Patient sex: M
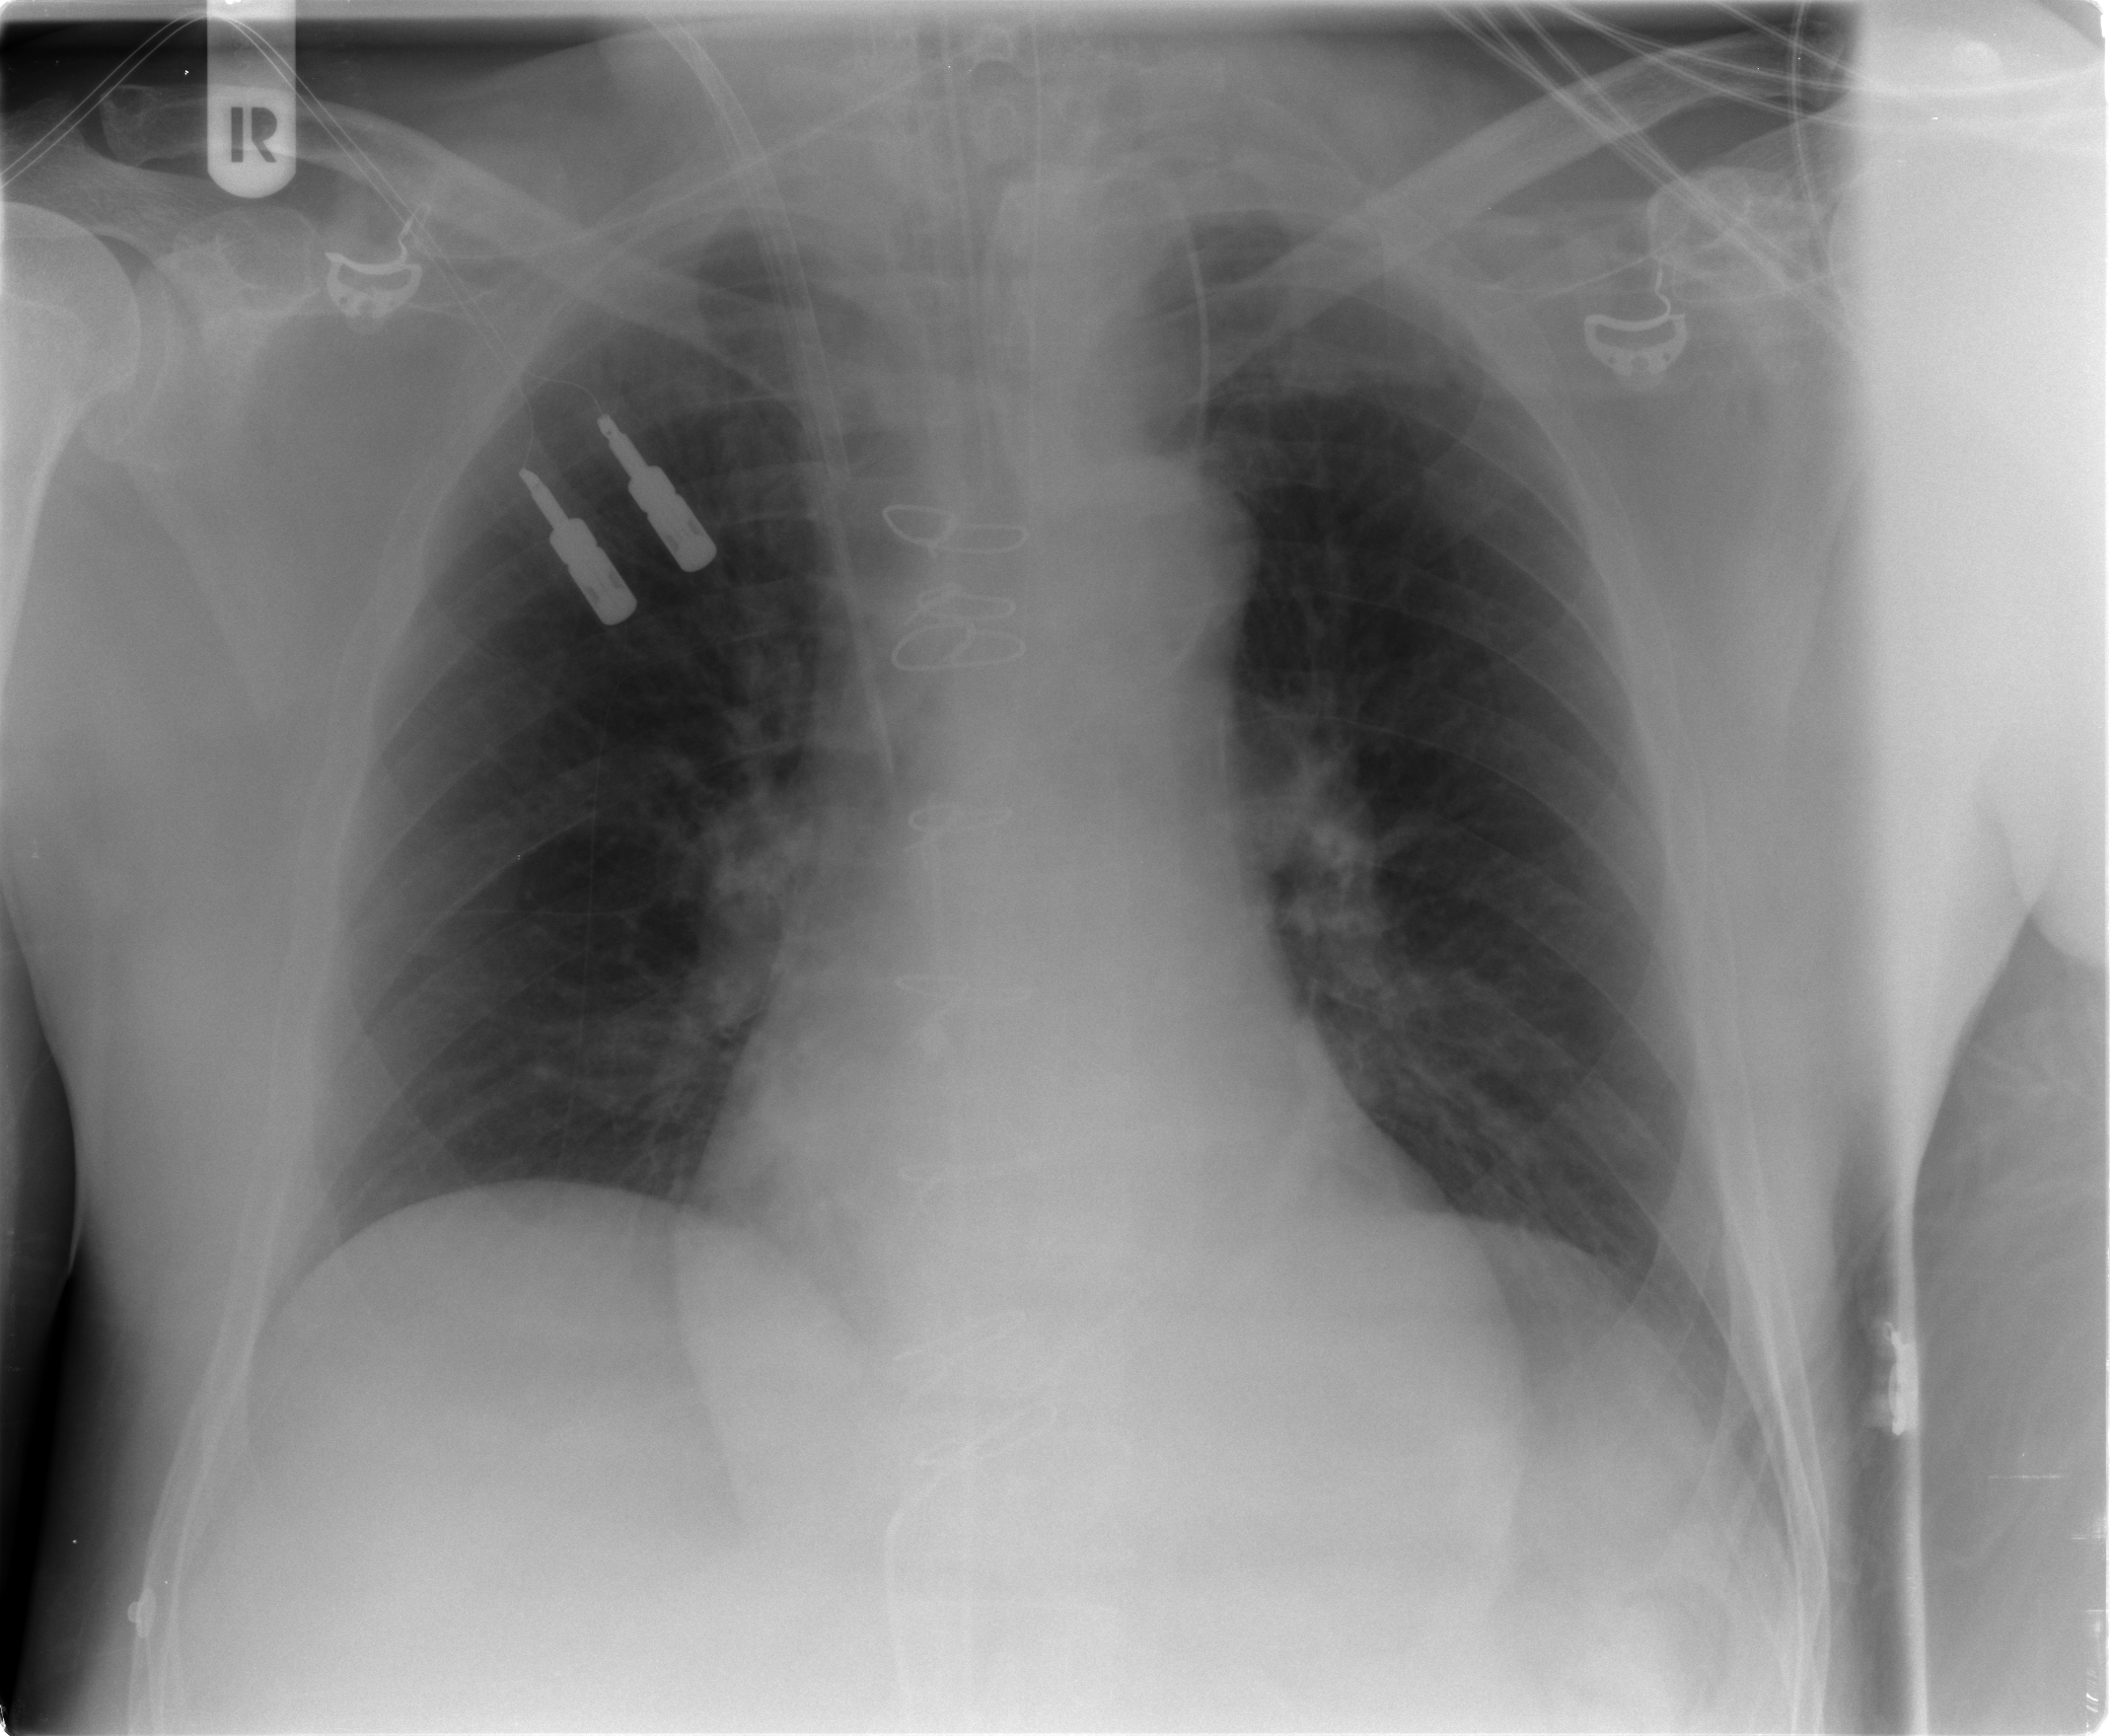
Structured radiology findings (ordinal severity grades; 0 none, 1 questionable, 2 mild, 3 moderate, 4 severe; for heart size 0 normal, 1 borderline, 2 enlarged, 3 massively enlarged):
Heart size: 2
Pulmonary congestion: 2
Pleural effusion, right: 0
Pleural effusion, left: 0
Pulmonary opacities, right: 0
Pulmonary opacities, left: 0
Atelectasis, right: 0
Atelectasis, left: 0